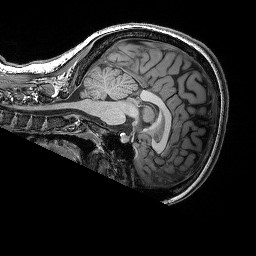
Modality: T1w
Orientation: sagittal
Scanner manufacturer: siemens
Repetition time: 2.25 s
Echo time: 0.00418 s